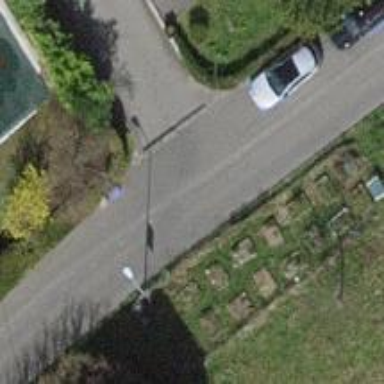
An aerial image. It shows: Alley classified as service road.